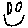
Label: smiley face